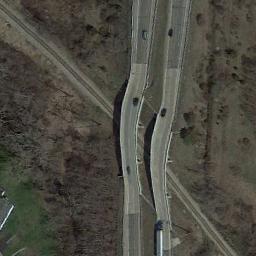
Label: overpass